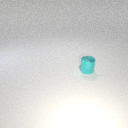
small cyan metal cylinder